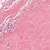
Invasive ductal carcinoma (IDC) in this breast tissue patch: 0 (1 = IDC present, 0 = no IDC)